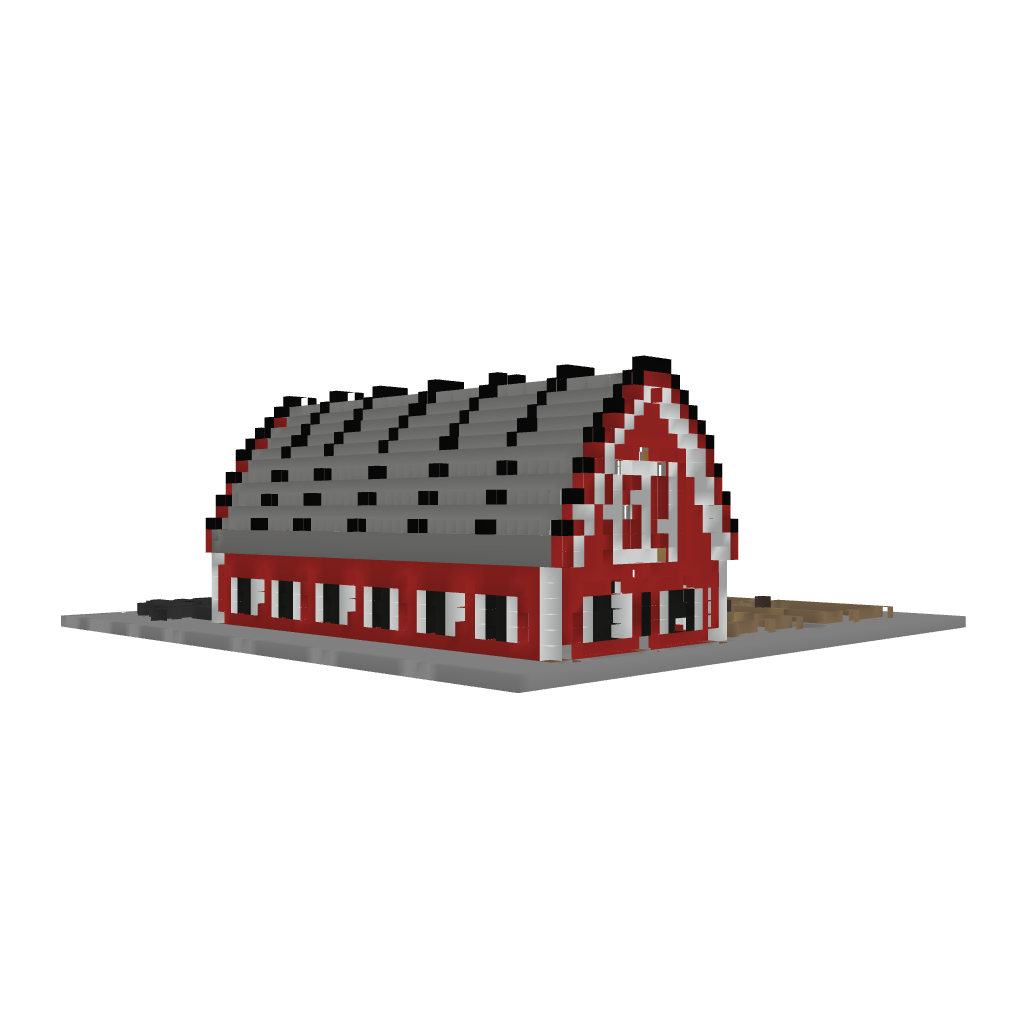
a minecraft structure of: Animal Barn